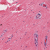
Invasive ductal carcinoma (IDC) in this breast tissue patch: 0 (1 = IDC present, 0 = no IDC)